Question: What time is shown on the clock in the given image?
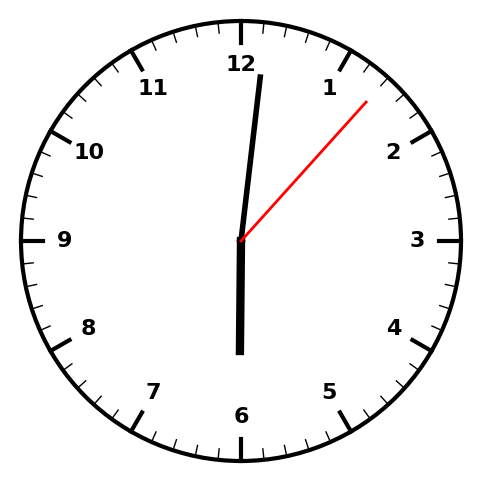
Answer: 06:01:07